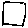
Label: square